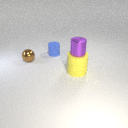
small blue rubber cylinder to the right of small brown metal sphere